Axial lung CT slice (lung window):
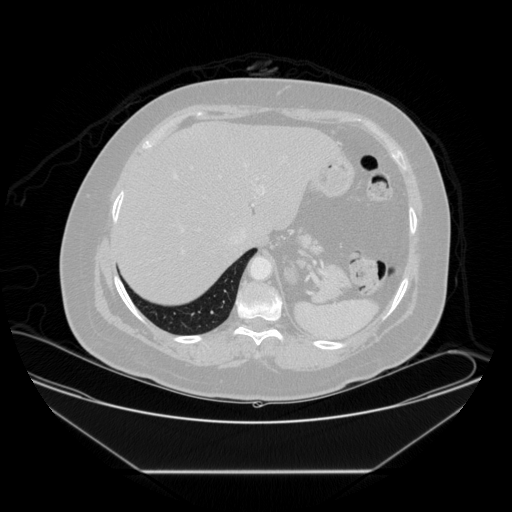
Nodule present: no